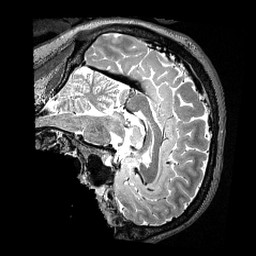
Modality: T2w
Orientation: sagittal
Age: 27
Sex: male
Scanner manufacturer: siemens
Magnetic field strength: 3 T
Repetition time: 3.2 s
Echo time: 0.479 s